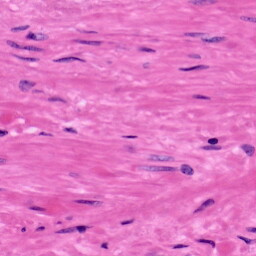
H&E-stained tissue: Prostate